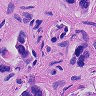
Metastatic tissue present: yes